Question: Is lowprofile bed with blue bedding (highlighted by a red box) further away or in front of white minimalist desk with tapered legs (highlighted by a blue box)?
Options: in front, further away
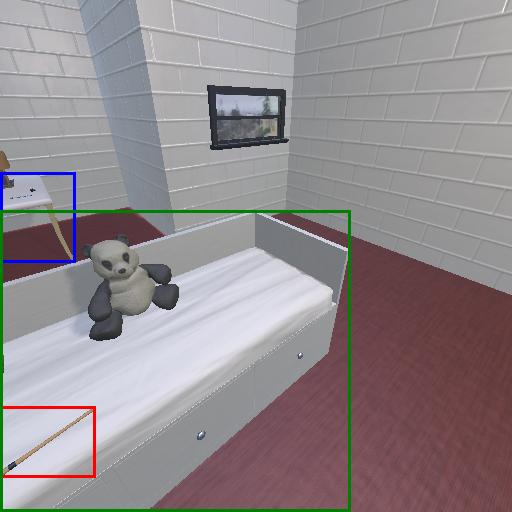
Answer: in front